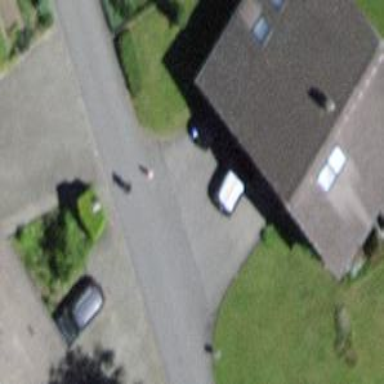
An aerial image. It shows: Residential building.